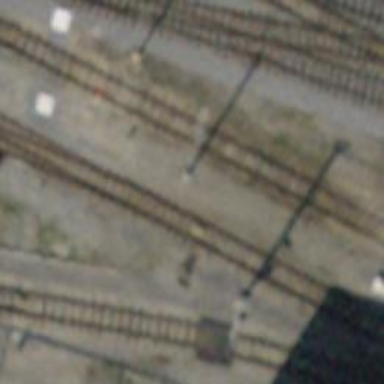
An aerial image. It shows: Railway switch.